Question: I don't know if you have seen some unwanted bold-face font like picture below:

As you see the third line is bold-faced, while the others are not. This happens to me when I try to use 'ggplot()' with 'lapply()' or specially 'mclapply()', to make the same chart template based on different data, and put all the results as different charts in a single PDF file.
One solution is to avoid using 'lapply(x, f)' when 'f()' is a function that returns a 'ggplot()' plot, but I have to do so for combining charts (i.e. as input for 'grid.arrange()') in some situation.
Sorry not able to provide you reproducible example, I tried really hard but was not successful because the size of code and data is too big with several nested functions and when I reduced complexity to make a reproducible example, the problem did not happen.
I asked the question because I guessed maybe someone has faced the same experience and know how to solve it.
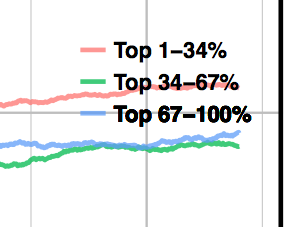
Answer: My intuition is that it's not actually being printed in bold, but rather double-printed for some reason, which then looks bold. This would explain why it doesn't come up with a simpler example. Especially given your mention of nested functions and probably other complicated structures where it's easy to get an off-by-one or similar error, I would try doing something where you can see exactly what's being plotted -- perhaps by examining the 'length()' of the return value from 'apply()'.
Changing the order of elements of the vector, so that the order of the elements in the key is different, may also help. If you consistently get the bold-face on the last element, that also tells you a little bit more about where something is going wrong.
As @Dinre also mentioned, it could also be related to your plotting device. You can try out changing your plotting device. I have my doubts about this though, seeing as it's not a consistent problem. You could also try changing the position of the key, which depending on your plotting device and settings, may move you in or out of a compression block, thus changing which artifacts crop up.